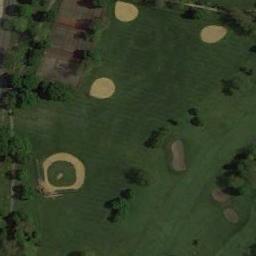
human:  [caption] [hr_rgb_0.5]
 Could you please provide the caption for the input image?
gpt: There is a muddy path by the baseball field .

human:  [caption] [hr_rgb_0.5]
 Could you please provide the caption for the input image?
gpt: Four baseball diamonds of different sizes on the lawn with some trees .

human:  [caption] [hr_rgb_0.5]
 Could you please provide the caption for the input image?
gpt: There are four baseball diamonds in the grass .

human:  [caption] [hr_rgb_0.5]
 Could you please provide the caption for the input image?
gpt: There are four baseball diamonds in the middle of grass next to some trees .

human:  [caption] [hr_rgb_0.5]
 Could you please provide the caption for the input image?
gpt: Four baseball diamonds are surrounded by grass .